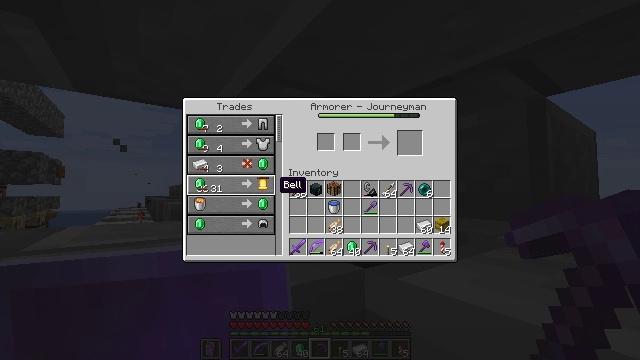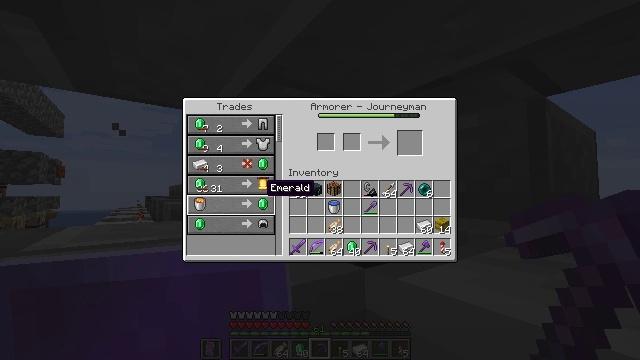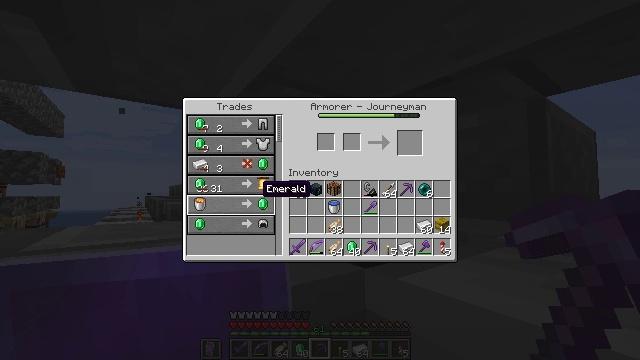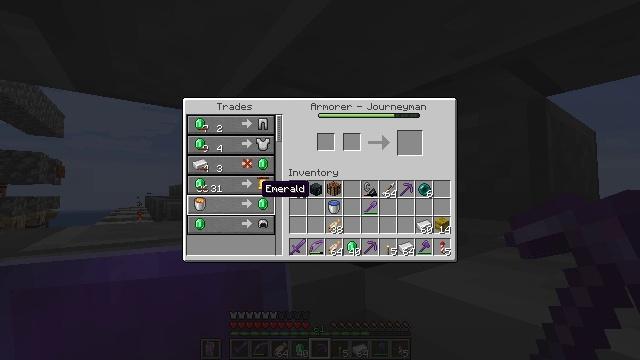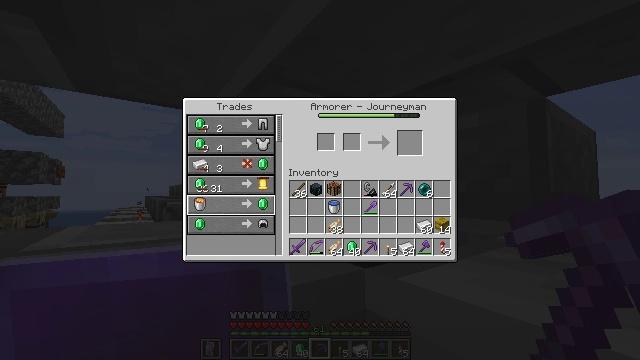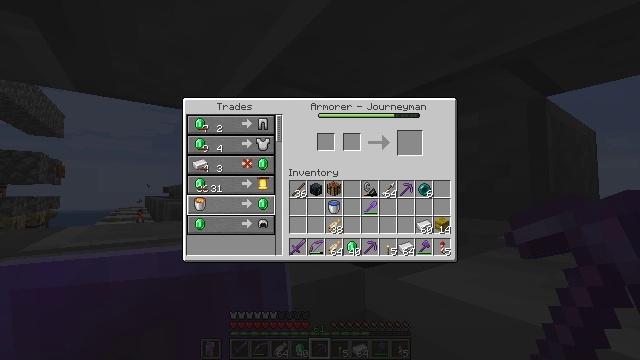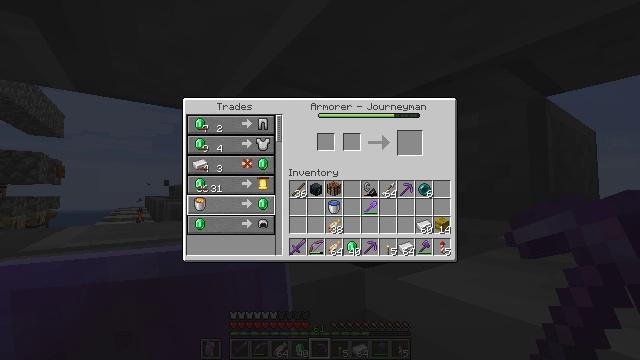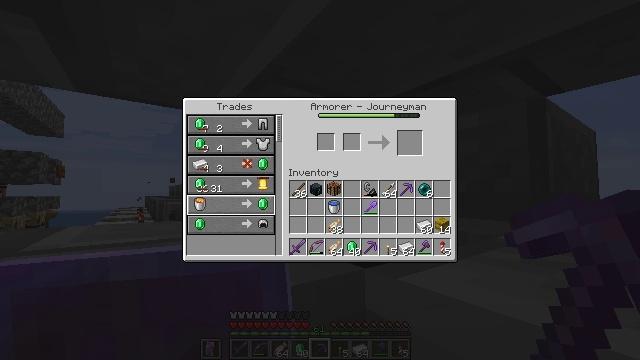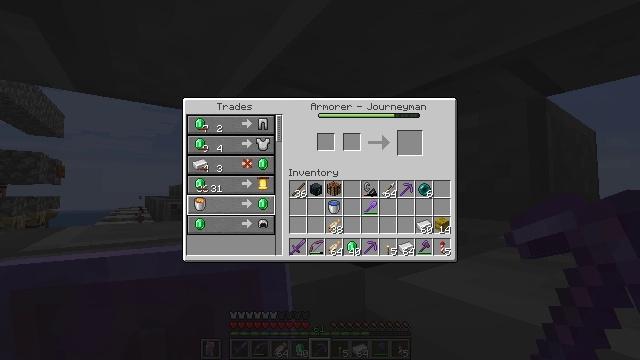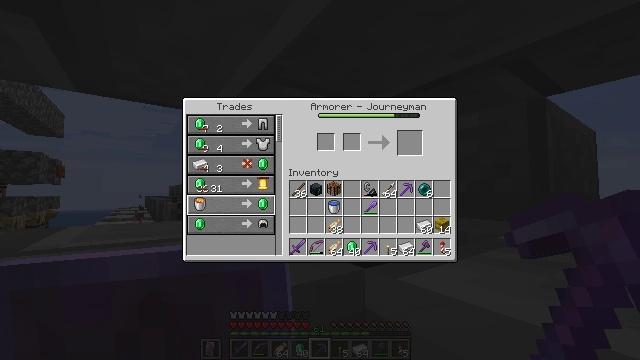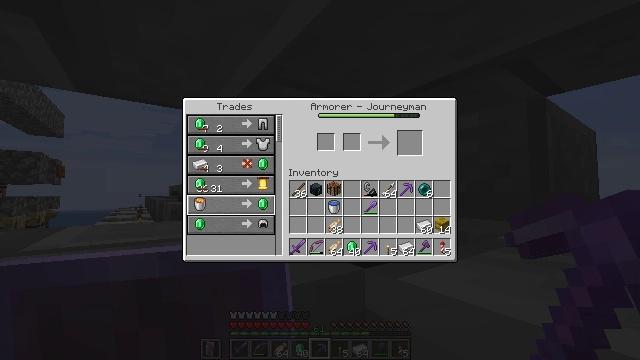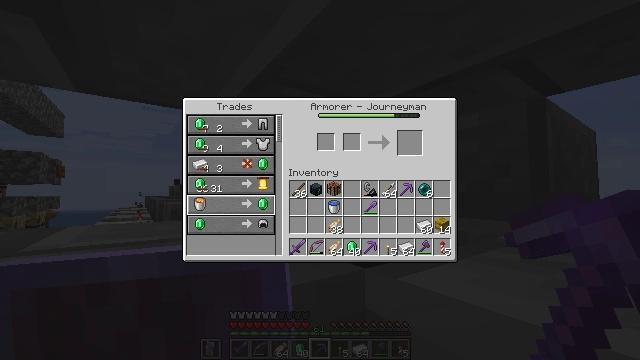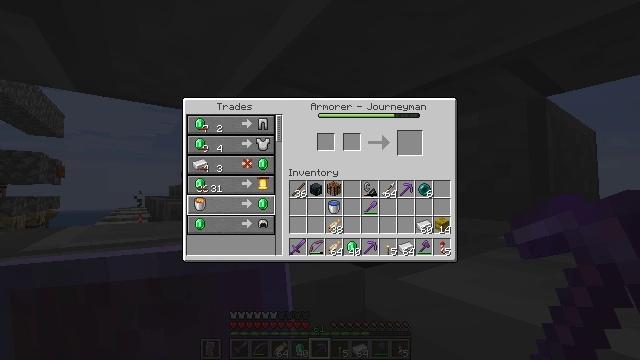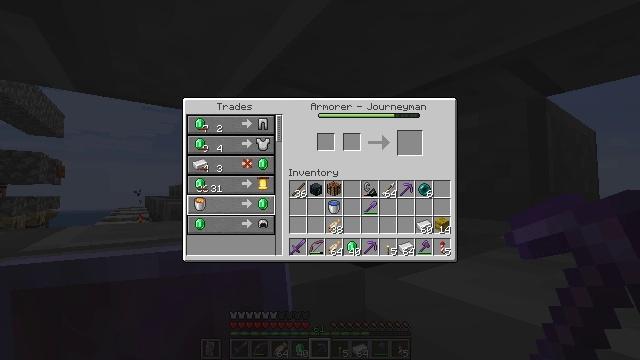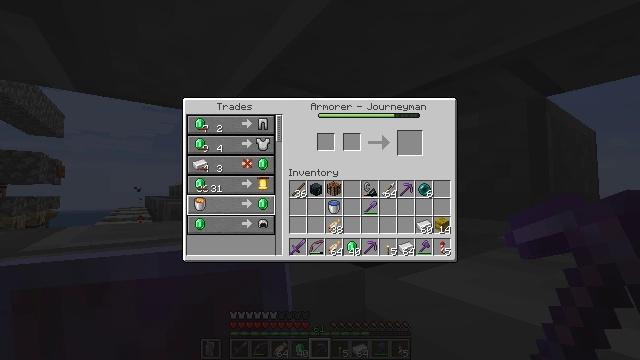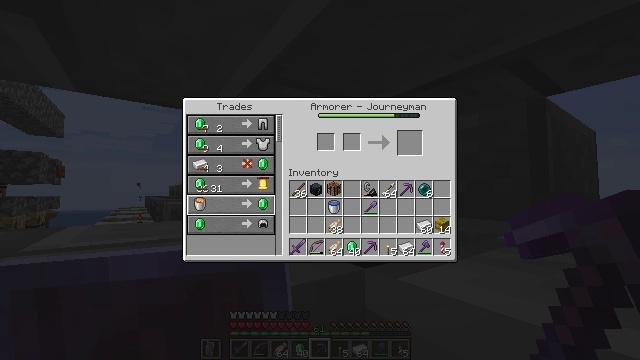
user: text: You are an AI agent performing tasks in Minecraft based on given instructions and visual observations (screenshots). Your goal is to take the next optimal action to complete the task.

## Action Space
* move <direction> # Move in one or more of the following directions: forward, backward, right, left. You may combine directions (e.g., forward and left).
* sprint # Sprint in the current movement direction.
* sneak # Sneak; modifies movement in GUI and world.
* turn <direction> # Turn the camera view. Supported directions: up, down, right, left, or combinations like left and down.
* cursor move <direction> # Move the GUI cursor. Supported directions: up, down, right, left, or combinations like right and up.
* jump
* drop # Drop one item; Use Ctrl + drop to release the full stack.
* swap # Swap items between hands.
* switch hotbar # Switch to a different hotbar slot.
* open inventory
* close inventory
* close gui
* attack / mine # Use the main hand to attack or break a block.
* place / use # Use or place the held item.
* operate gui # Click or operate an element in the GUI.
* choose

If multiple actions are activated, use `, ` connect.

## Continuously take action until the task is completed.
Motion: motion action
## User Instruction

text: Use the crafting table to make a chainmail helmet.
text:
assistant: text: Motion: turn left
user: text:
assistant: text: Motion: no_op
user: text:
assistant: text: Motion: no_op
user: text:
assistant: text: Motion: no_op
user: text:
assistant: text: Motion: turn down
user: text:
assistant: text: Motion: no_op
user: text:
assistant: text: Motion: no_op
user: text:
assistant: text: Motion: no_op
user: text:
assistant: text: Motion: no_op
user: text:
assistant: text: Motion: no_op
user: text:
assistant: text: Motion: no_op
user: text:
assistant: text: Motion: no_op
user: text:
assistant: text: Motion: no_op
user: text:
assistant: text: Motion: no_op
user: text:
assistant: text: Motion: no_op
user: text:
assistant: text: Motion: no_op
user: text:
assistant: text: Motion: no_op
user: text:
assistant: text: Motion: no_op
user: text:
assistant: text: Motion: turn left and down
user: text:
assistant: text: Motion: no_op
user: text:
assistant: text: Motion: no_op
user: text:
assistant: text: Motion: no_op
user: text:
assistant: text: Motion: no_op
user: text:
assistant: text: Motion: no_op
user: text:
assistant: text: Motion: no_op
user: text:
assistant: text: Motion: no_op
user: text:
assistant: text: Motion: no_op
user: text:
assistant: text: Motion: no_op
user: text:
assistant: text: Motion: no_op
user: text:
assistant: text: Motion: no_op